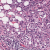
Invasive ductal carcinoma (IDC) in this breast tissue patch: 1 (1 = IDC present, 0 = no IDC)